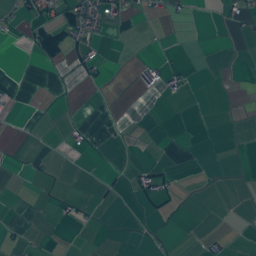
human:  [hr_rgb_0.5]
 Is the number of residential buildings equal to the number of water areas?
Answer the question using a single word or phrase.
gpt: no

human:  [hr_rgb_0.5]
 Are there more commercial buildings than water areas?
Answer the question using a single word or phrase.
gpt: no

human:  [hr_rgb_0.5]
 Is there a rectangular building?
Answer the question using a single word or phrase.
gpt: yes

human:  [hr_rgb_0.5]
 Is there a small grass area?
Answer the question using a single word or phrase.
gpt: yes

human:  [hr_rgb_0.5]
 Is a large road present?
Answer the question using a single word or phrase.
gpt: no

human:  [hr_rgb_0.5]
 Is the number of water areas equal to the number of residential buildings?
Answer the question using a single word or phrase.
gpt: no

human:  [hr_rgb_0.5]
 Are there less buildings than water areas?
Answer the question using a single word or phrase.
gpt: no

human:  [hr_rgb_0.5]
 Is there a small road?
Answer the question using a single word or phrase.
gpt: yes

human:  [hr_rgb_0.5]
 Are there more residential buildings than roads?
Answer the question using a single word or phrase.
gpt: yes

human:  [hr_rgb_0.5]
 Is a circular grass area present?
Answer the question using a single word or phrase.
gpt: no

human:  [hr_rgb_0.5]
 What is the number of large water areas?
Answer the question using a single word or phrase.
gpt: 11

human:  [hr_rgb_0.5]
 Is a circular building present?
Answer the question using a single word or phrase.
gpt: yes

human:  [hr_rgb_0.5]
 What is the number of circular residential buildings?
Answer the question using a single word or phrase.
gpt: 8

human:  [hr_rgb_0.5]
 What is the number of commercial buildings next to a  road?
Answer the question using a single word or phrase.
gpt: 5

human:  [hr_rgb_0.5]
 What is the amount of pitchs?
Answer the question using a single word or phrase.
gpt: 8

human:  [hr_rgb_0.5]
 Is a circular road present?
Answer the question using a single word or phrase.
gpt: no

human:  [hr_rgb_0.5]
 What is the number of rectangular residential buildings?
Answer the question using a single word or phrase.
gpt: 138

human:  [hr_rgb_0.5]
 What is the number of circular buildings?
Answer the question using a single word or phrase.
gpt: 8

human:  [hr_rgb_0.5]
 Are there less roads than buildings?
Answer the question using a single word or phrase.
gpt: yes

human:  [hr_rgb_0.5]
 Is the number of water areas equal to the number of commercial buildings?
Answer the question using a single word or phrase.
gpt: no

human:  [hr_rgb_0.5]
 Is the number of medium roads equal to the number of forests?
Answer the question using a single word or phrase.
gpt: no

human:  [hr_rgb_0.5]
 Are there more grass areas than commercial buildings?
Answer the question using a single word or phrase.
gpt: yes

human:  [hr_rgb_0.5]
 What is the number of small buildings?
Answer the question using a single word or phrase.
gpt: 258

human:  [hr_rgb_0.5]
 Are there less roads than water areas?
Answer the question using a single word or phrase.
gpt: no

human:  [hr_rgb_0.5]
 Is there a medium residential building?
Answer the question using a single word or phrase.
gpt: yes

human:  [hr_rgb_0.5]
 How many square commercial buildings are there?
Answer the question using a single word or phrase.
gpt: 0

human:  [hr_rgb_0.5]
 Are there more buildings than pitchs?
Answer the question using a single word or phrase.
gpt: yes

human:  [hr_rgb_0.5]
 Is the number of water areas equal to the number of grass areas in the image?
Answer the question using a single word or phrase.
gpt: no

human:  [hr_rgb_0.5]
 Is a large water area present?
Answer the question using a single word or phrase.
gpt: yes

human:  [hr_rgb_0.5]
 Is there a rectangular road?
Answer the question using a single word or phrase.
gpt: no

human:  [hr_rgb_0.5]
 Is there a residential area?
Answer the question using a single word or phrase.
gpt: yes

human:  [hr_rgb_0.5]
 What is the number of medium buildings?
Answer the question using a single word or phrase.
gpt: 11

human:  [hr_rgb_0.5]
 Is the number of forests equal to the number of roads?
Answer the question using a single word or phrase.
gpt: no

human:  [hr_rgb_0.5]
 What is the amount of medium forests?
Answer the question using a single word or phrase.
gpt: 14

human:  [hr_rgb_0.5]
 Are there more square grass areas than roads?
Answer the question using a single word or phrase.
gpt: no

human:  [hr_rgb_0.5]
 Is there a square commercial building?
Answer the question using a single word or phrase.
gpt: no